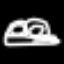
Label: frog